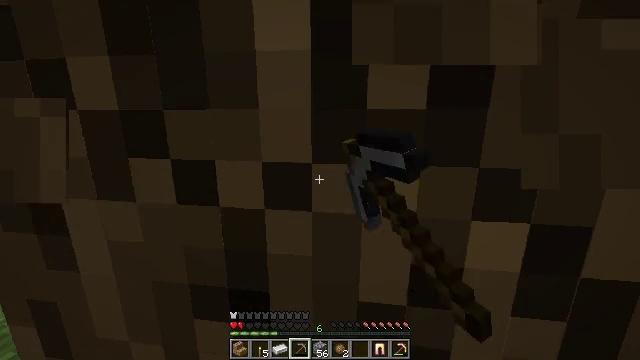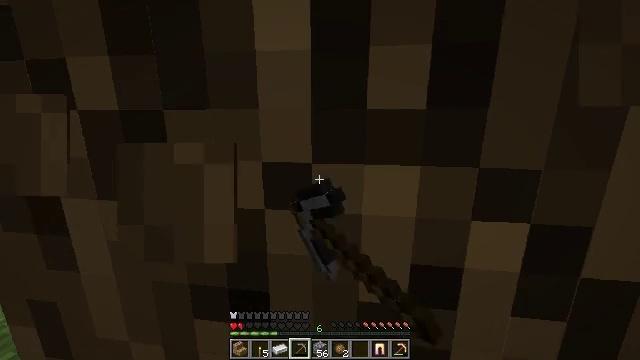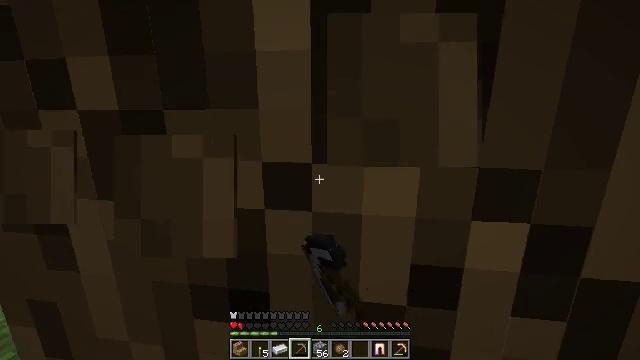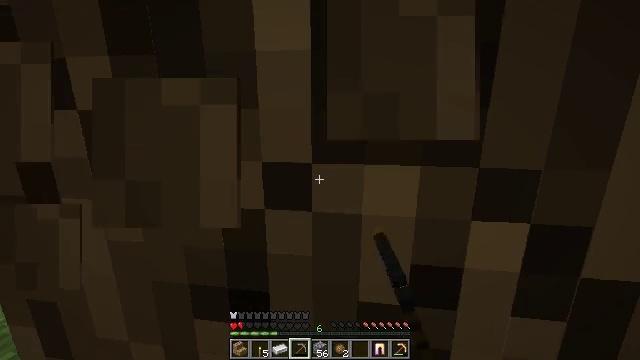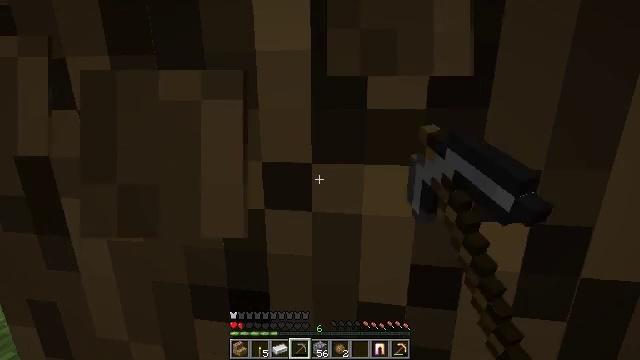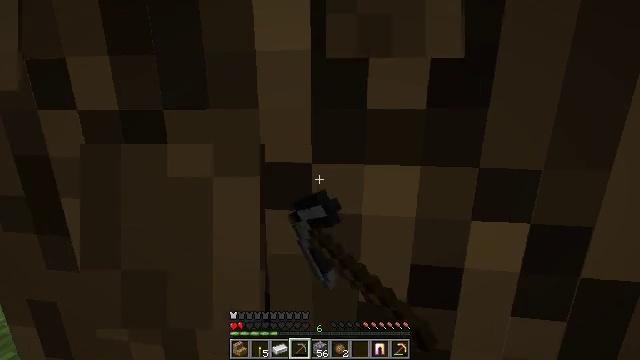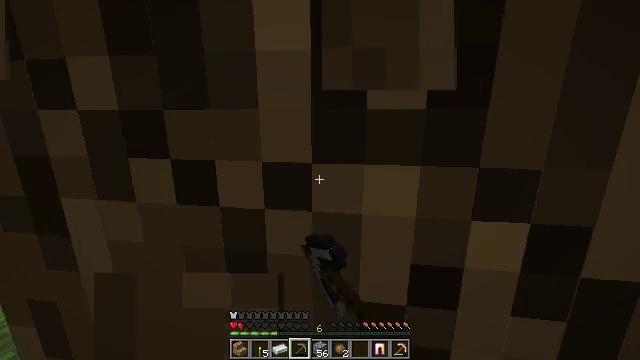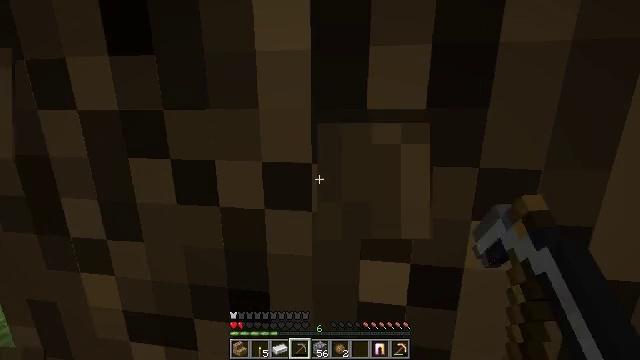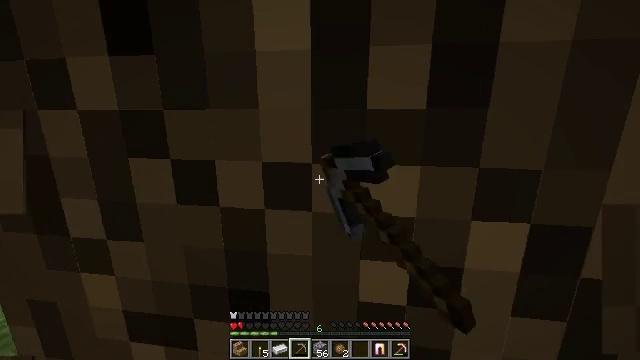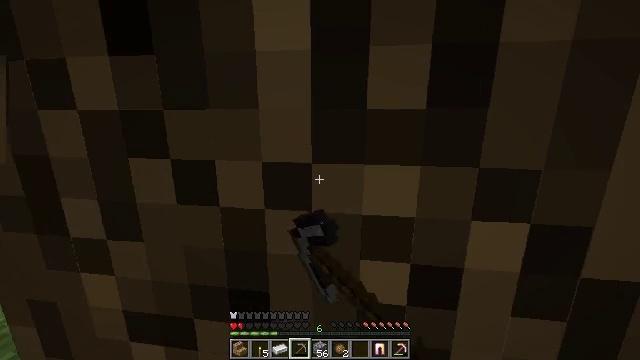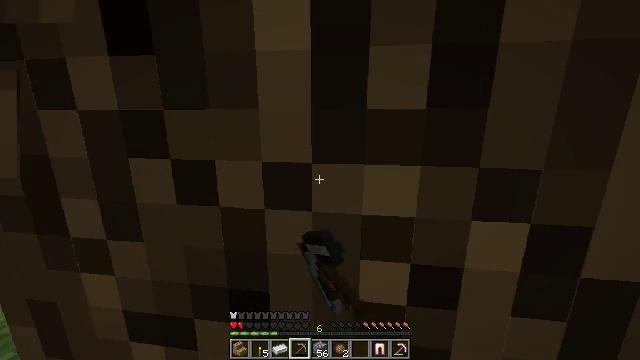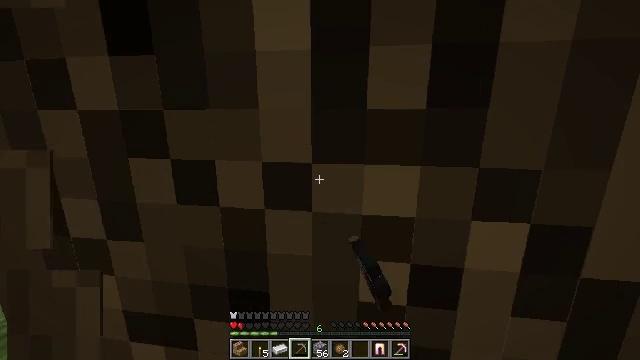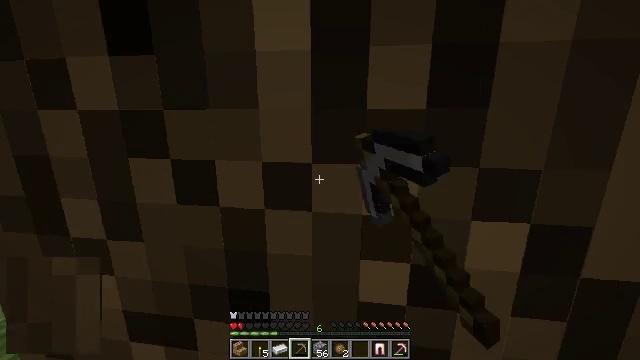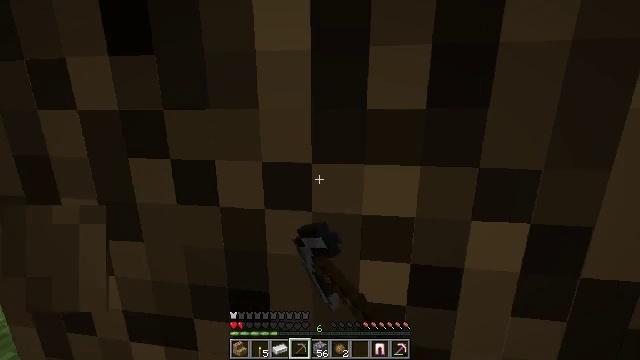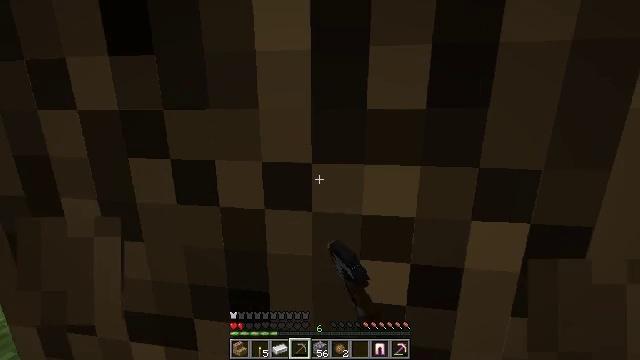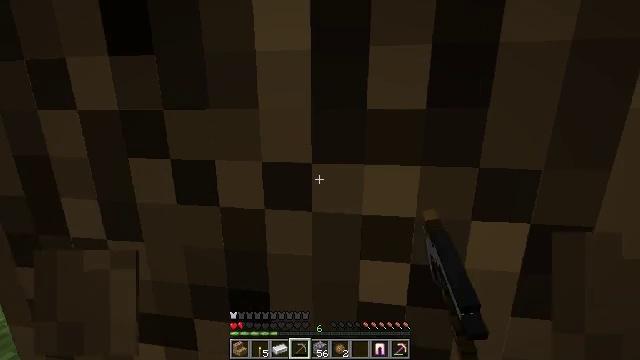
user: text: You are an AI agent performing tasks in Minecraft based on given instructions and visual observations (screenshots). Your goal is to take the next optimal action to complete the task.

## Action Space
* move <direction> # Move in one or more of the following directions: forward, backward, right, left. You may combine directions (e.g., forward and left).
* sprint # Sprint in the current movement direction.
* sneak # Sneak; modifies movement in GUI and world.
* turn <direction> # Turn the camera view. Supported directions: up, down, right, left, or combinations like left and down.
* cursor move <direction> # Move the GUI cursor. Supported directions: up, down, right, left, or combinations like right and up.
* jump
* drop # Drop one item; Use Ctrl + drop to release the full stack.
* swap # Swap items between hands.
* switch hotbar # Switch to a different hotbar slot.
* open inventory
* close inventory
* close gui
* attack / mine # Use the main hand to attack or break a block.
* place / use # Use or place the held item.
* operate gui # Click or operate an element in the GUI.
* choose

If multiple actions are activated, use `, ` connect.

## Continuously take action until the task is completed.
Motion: motion action
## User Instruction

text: Mine the oak log.
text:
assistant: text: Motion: attack / mine
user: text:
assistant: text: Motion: attack / mine
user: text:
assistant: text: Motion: attack / mine
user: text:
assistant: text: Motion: attack / mine
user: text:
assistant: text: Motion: attack / mine
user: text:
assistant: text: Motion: attack / mine
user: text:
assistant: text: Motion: attack / mine
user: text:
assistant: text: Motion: attack / mine
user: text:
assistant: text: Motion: attack / mine
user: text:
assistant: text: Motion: attack / mine
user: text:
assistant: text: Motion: attack / mine
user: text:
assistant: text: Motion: attack / mine
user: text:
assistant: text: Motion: attack / mine
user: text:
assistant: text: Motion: attack / mine
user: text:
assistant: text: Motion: attack / mine
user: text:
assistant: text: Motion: attack / mine
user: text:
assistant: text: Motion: attack / mine
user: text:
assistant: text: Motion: attack / mine
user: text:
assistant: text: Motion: attack / mine
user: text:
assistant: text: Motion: attack / mine
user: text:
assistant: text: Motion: attack / mine
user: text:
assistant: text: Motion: attack / mine
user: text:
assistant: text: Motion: attack / mine
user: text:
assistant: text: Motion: attack / mine